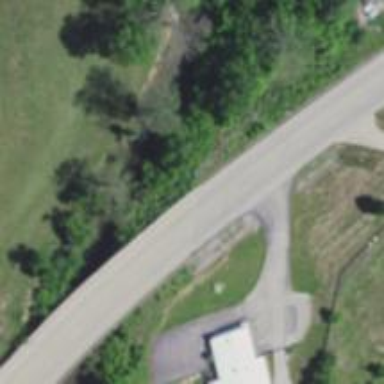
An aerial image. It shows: Primary highway with bridge.